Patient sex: F
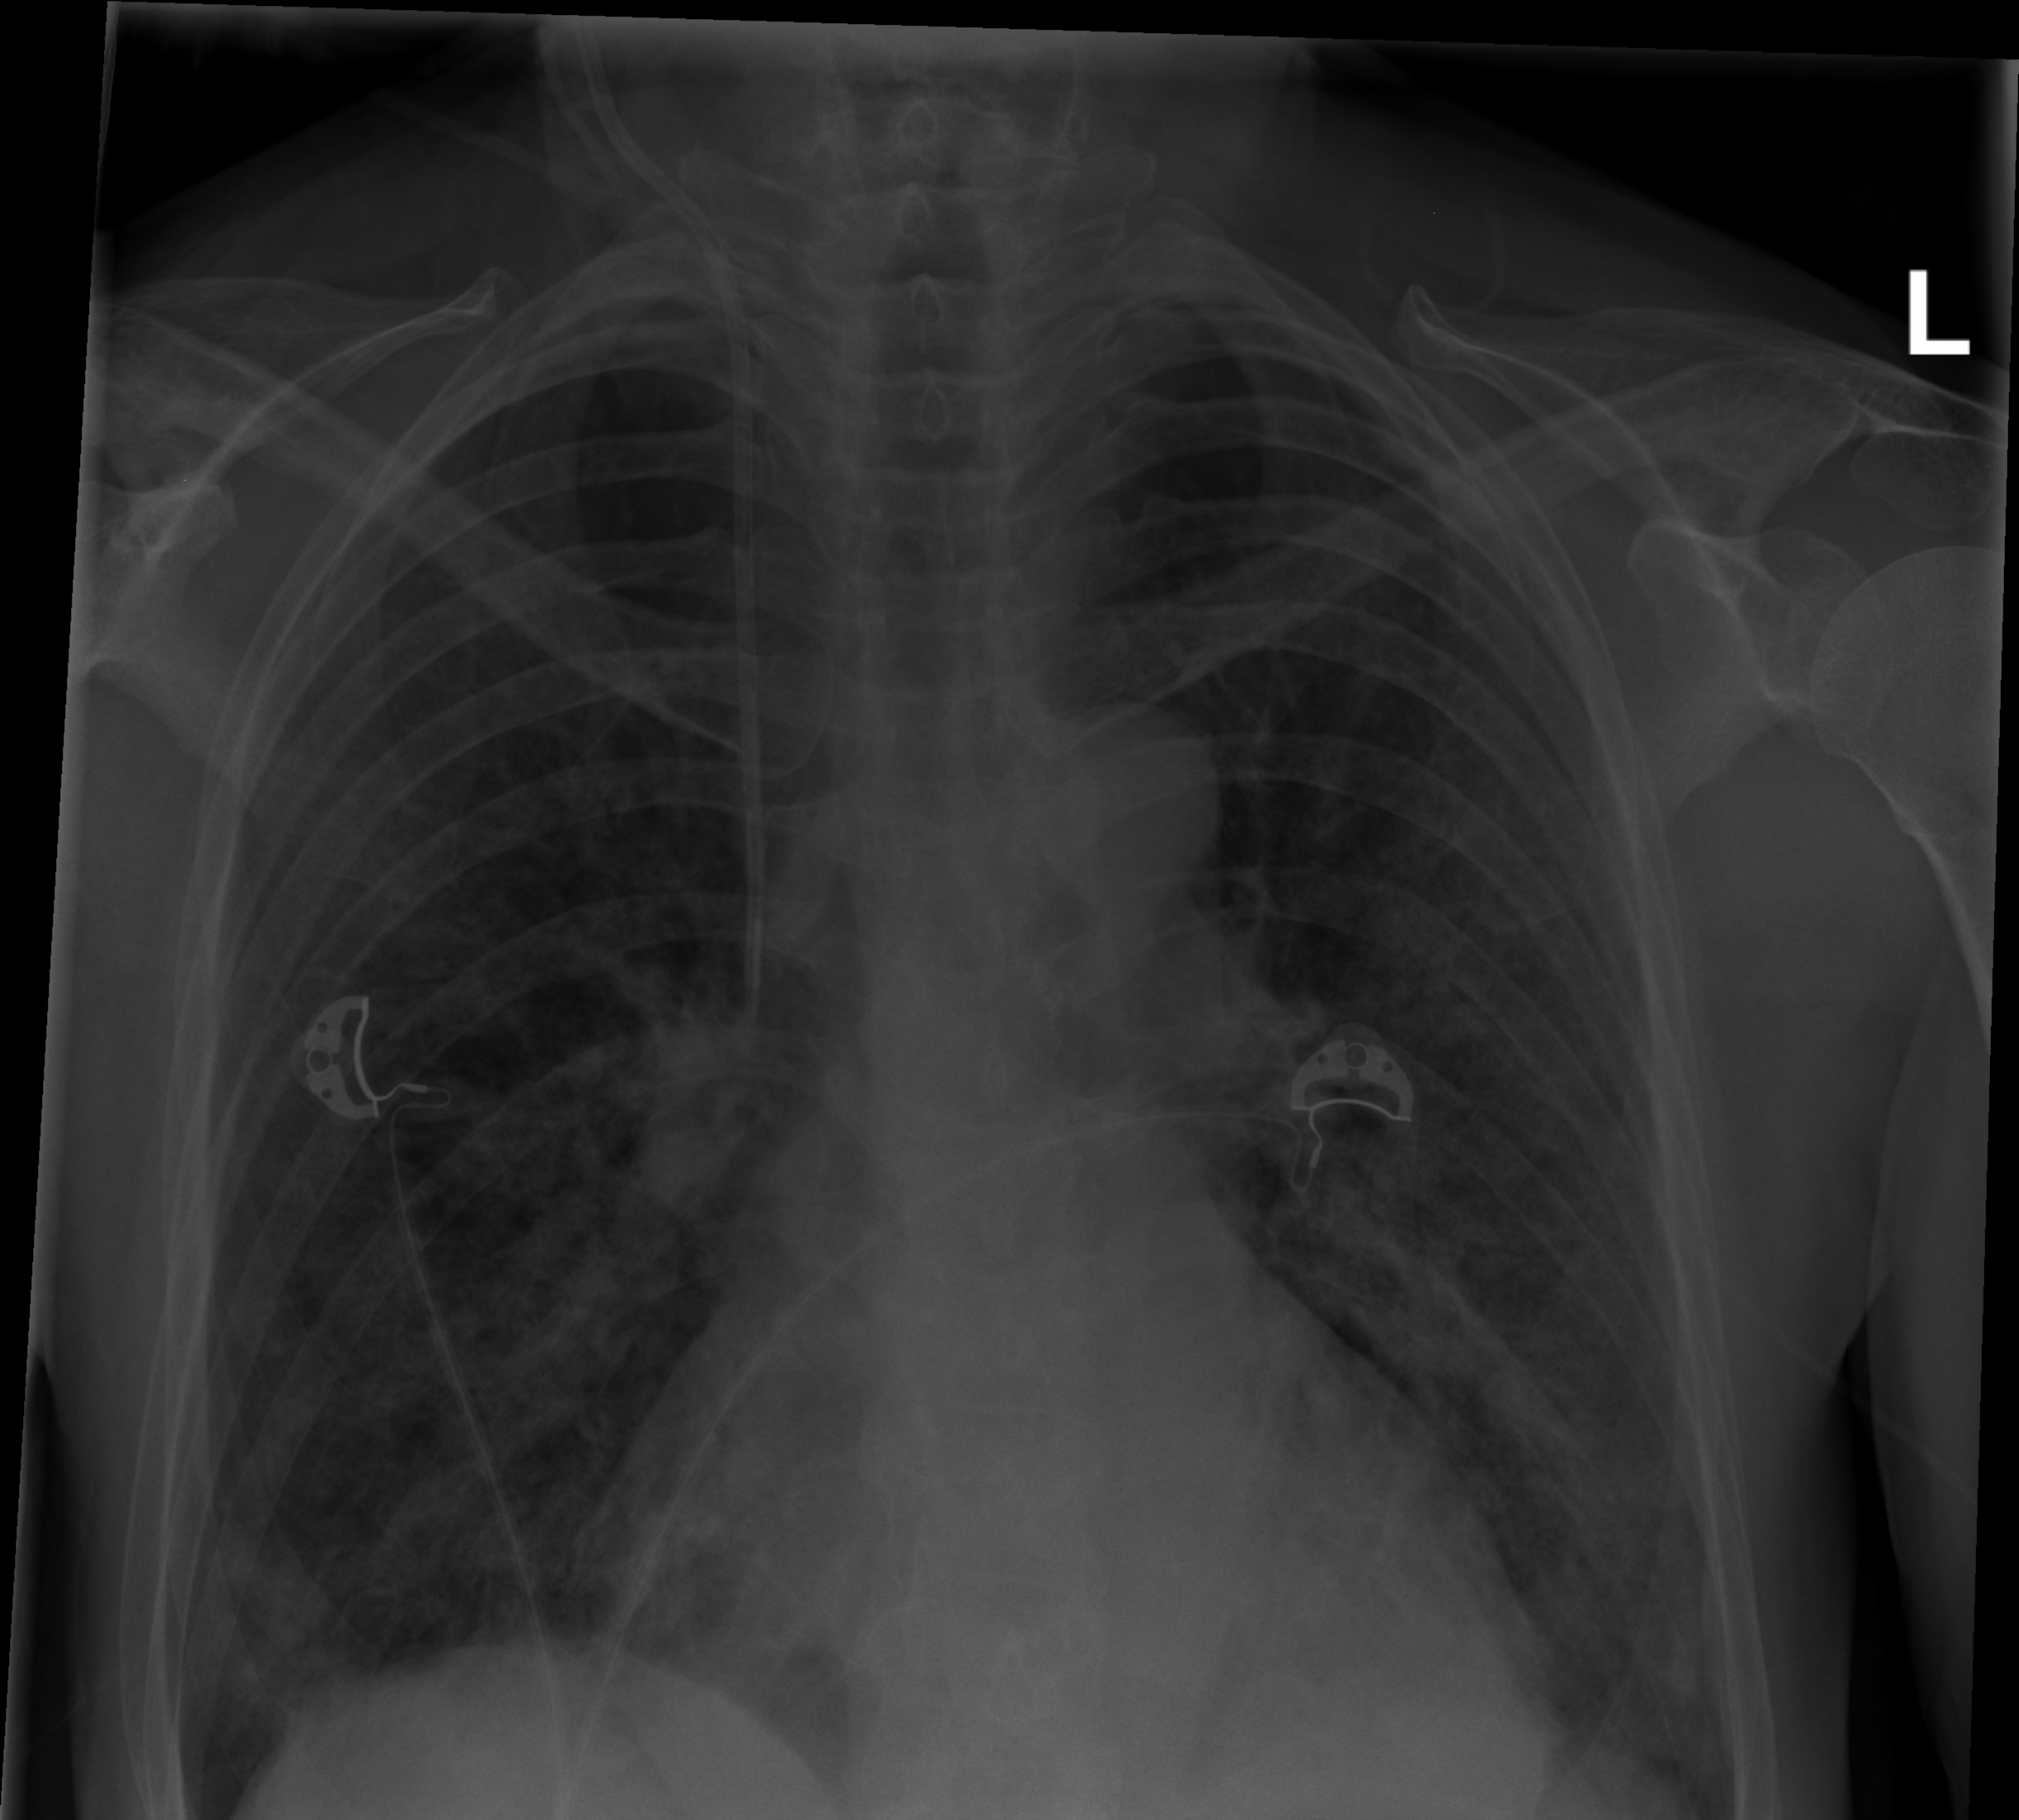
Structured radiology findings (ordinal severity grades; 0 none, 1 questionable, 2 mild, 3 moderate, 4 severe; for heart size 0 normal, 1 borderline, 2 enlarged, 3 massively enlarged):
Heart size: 1
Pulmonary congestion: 0
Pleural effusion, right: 0
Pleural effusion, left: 0
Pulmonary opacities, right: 3
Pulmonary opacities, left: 3
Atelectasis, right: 2
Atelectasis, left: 2